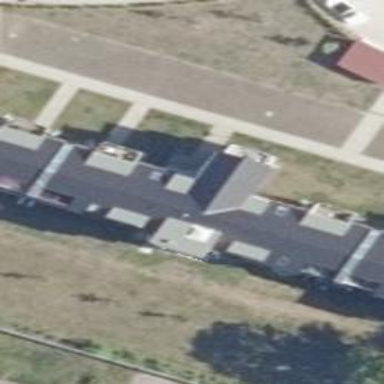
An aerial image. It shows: Quadruple saltbox roof shape on apartment building.